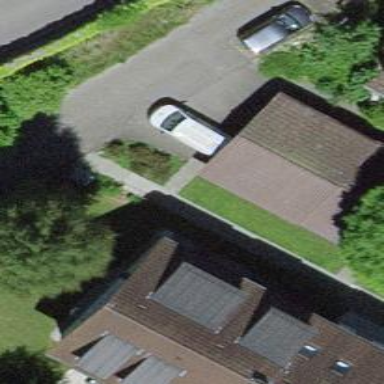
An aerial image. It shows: Garage building.